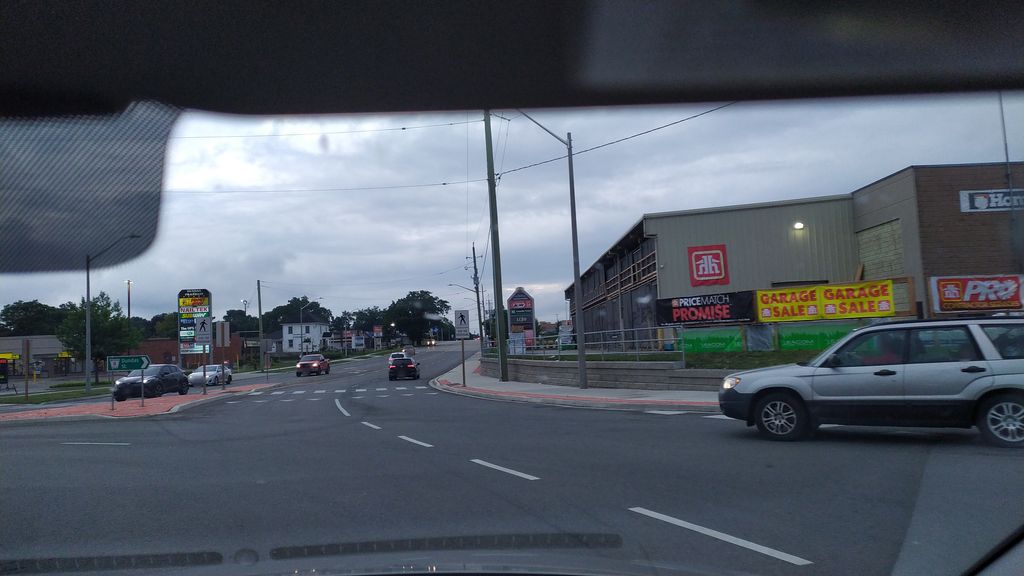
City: kitchener-waterloo